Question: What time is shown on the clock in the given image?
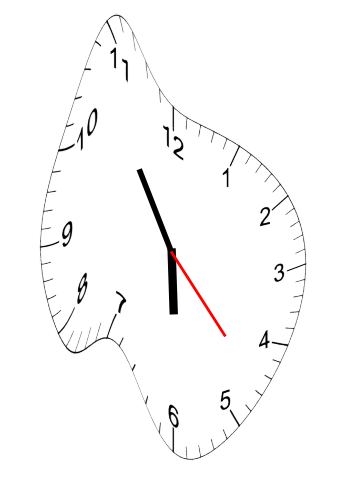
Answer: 05:54:23